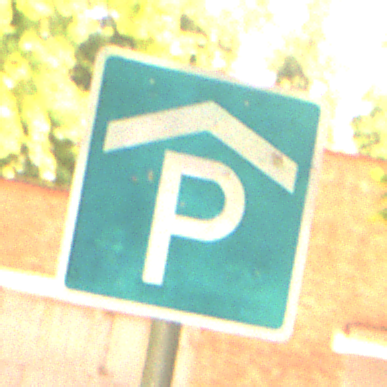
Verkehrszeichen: Parkhaus
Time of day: Midday
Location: Outdoor (Nature)
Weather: PartlyCloudy
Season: NotSpecified
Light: Natural